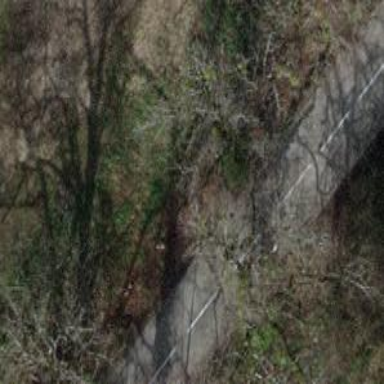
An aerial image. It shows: Avenue of deciduous broadleaved trees.